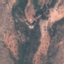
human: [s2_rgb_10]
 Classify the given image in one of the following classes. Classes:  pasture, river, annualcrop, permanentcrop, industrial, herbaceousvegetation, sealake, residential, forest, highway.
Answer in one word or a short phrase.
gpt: HerbaceousVegetation